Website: home-depot
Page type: payment
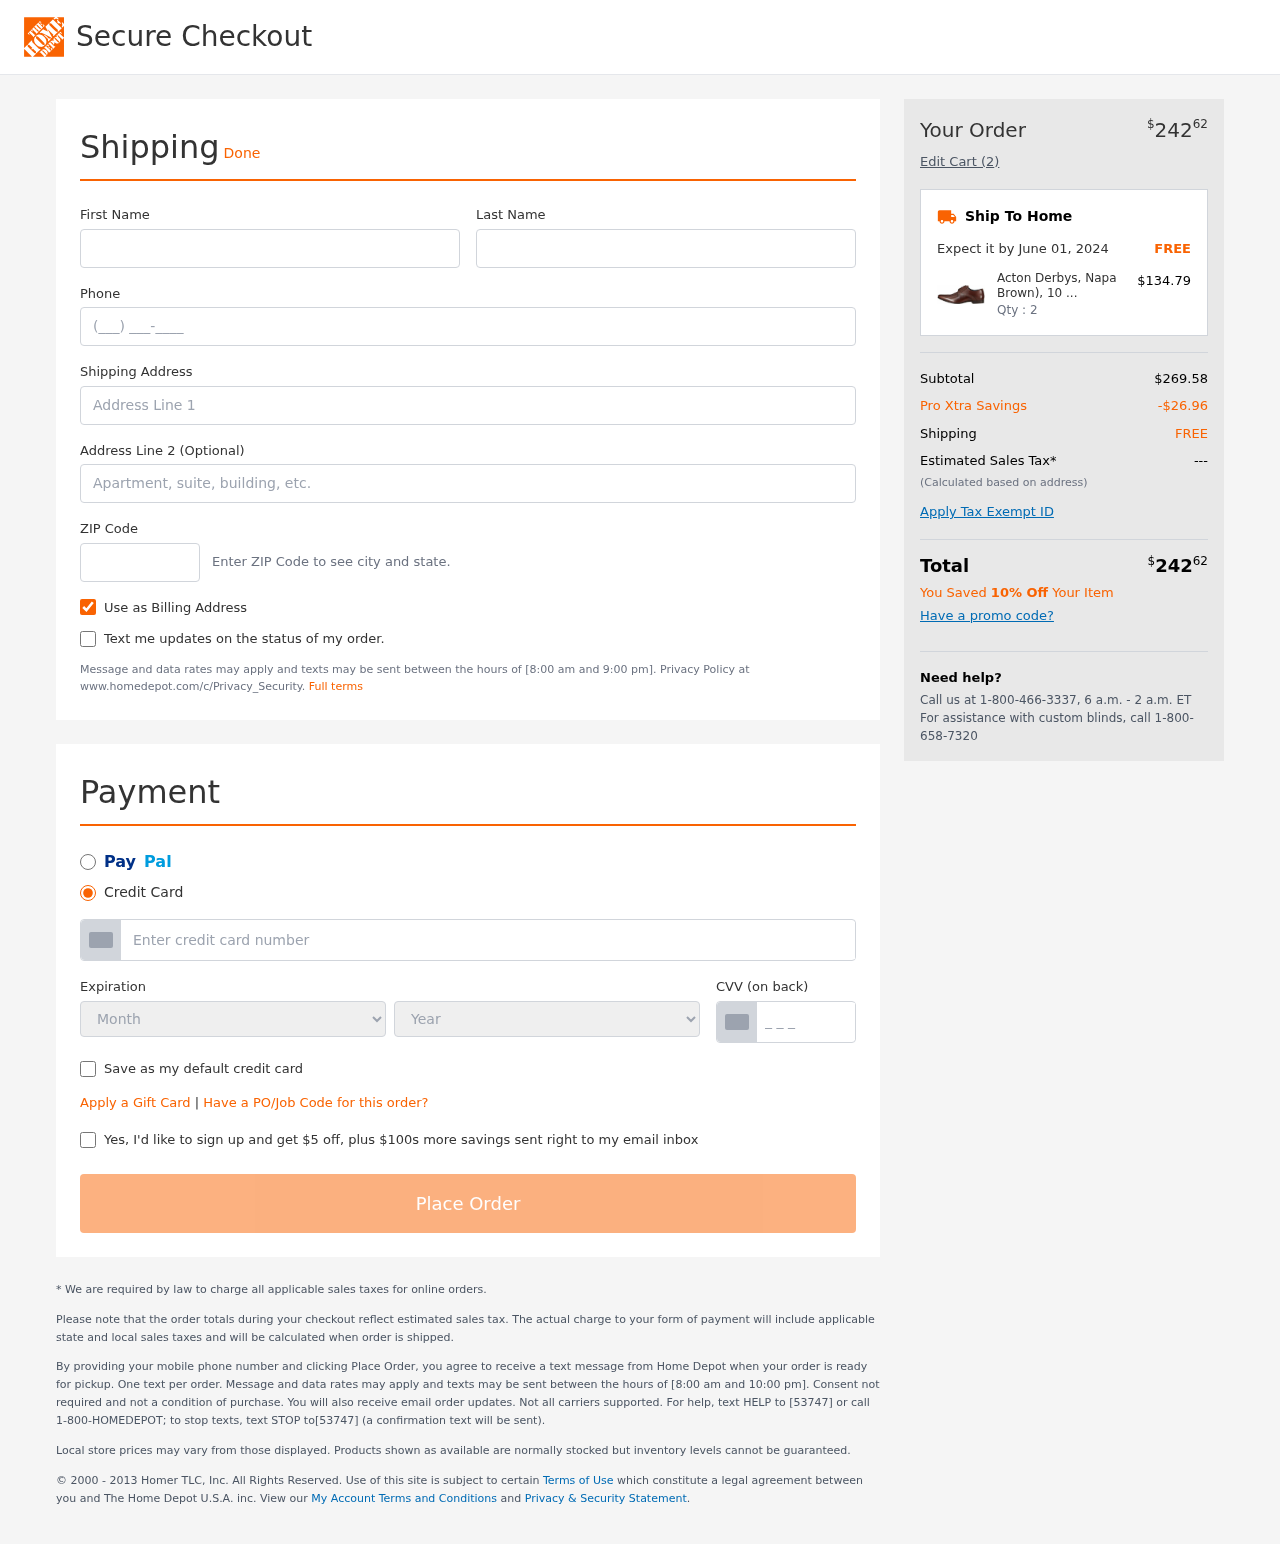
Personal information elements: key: PII_CARD_CVV
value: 501
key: PII_CARD_EXPIRY_MONTH
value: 05
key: PII_CARD_EXPIRY_YEAR
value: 26
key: PII_CARD_NUMBER
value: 6505 4736 0157 9119
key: PII_FIRSTNAME
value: Michael
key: PII_LASTNAME
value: Morgan
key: PII_PHONE
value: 8618997165
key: PII_POSTCODE
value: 17808
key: PII_STREET
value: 76120 Angela View Suite 780
Product elements: key: PRODUCT1_NAME
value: Acton Derbys, Napa Brown), 10 UK
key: PRODUCT1_PRICE
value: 134.79
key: PRODUCT1_QUANTITY
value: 2
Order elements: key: ORDER_TOTAL
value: $24262
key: ORDER_NUM_ITEMS
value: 2
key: ORDER_DELIVERY_DATE
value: June 01, 2024
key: ORDER_SUBTOTAL
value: $269.58
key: ORDER_DISCOUNT
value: -$26.96
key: ORDER_SHIPPING_COST
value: FREE